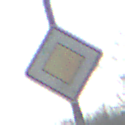
Verkehrszeichen: Vorfahrtsstrasse
Umgebung: Outdoor, Suburban
Tageszeit: MorningAfternoon
Wetter: PartlyCloudy
Licht: Natural
Jahreszeit: NotSpecified
Kontrast: HighContrast